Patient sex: M
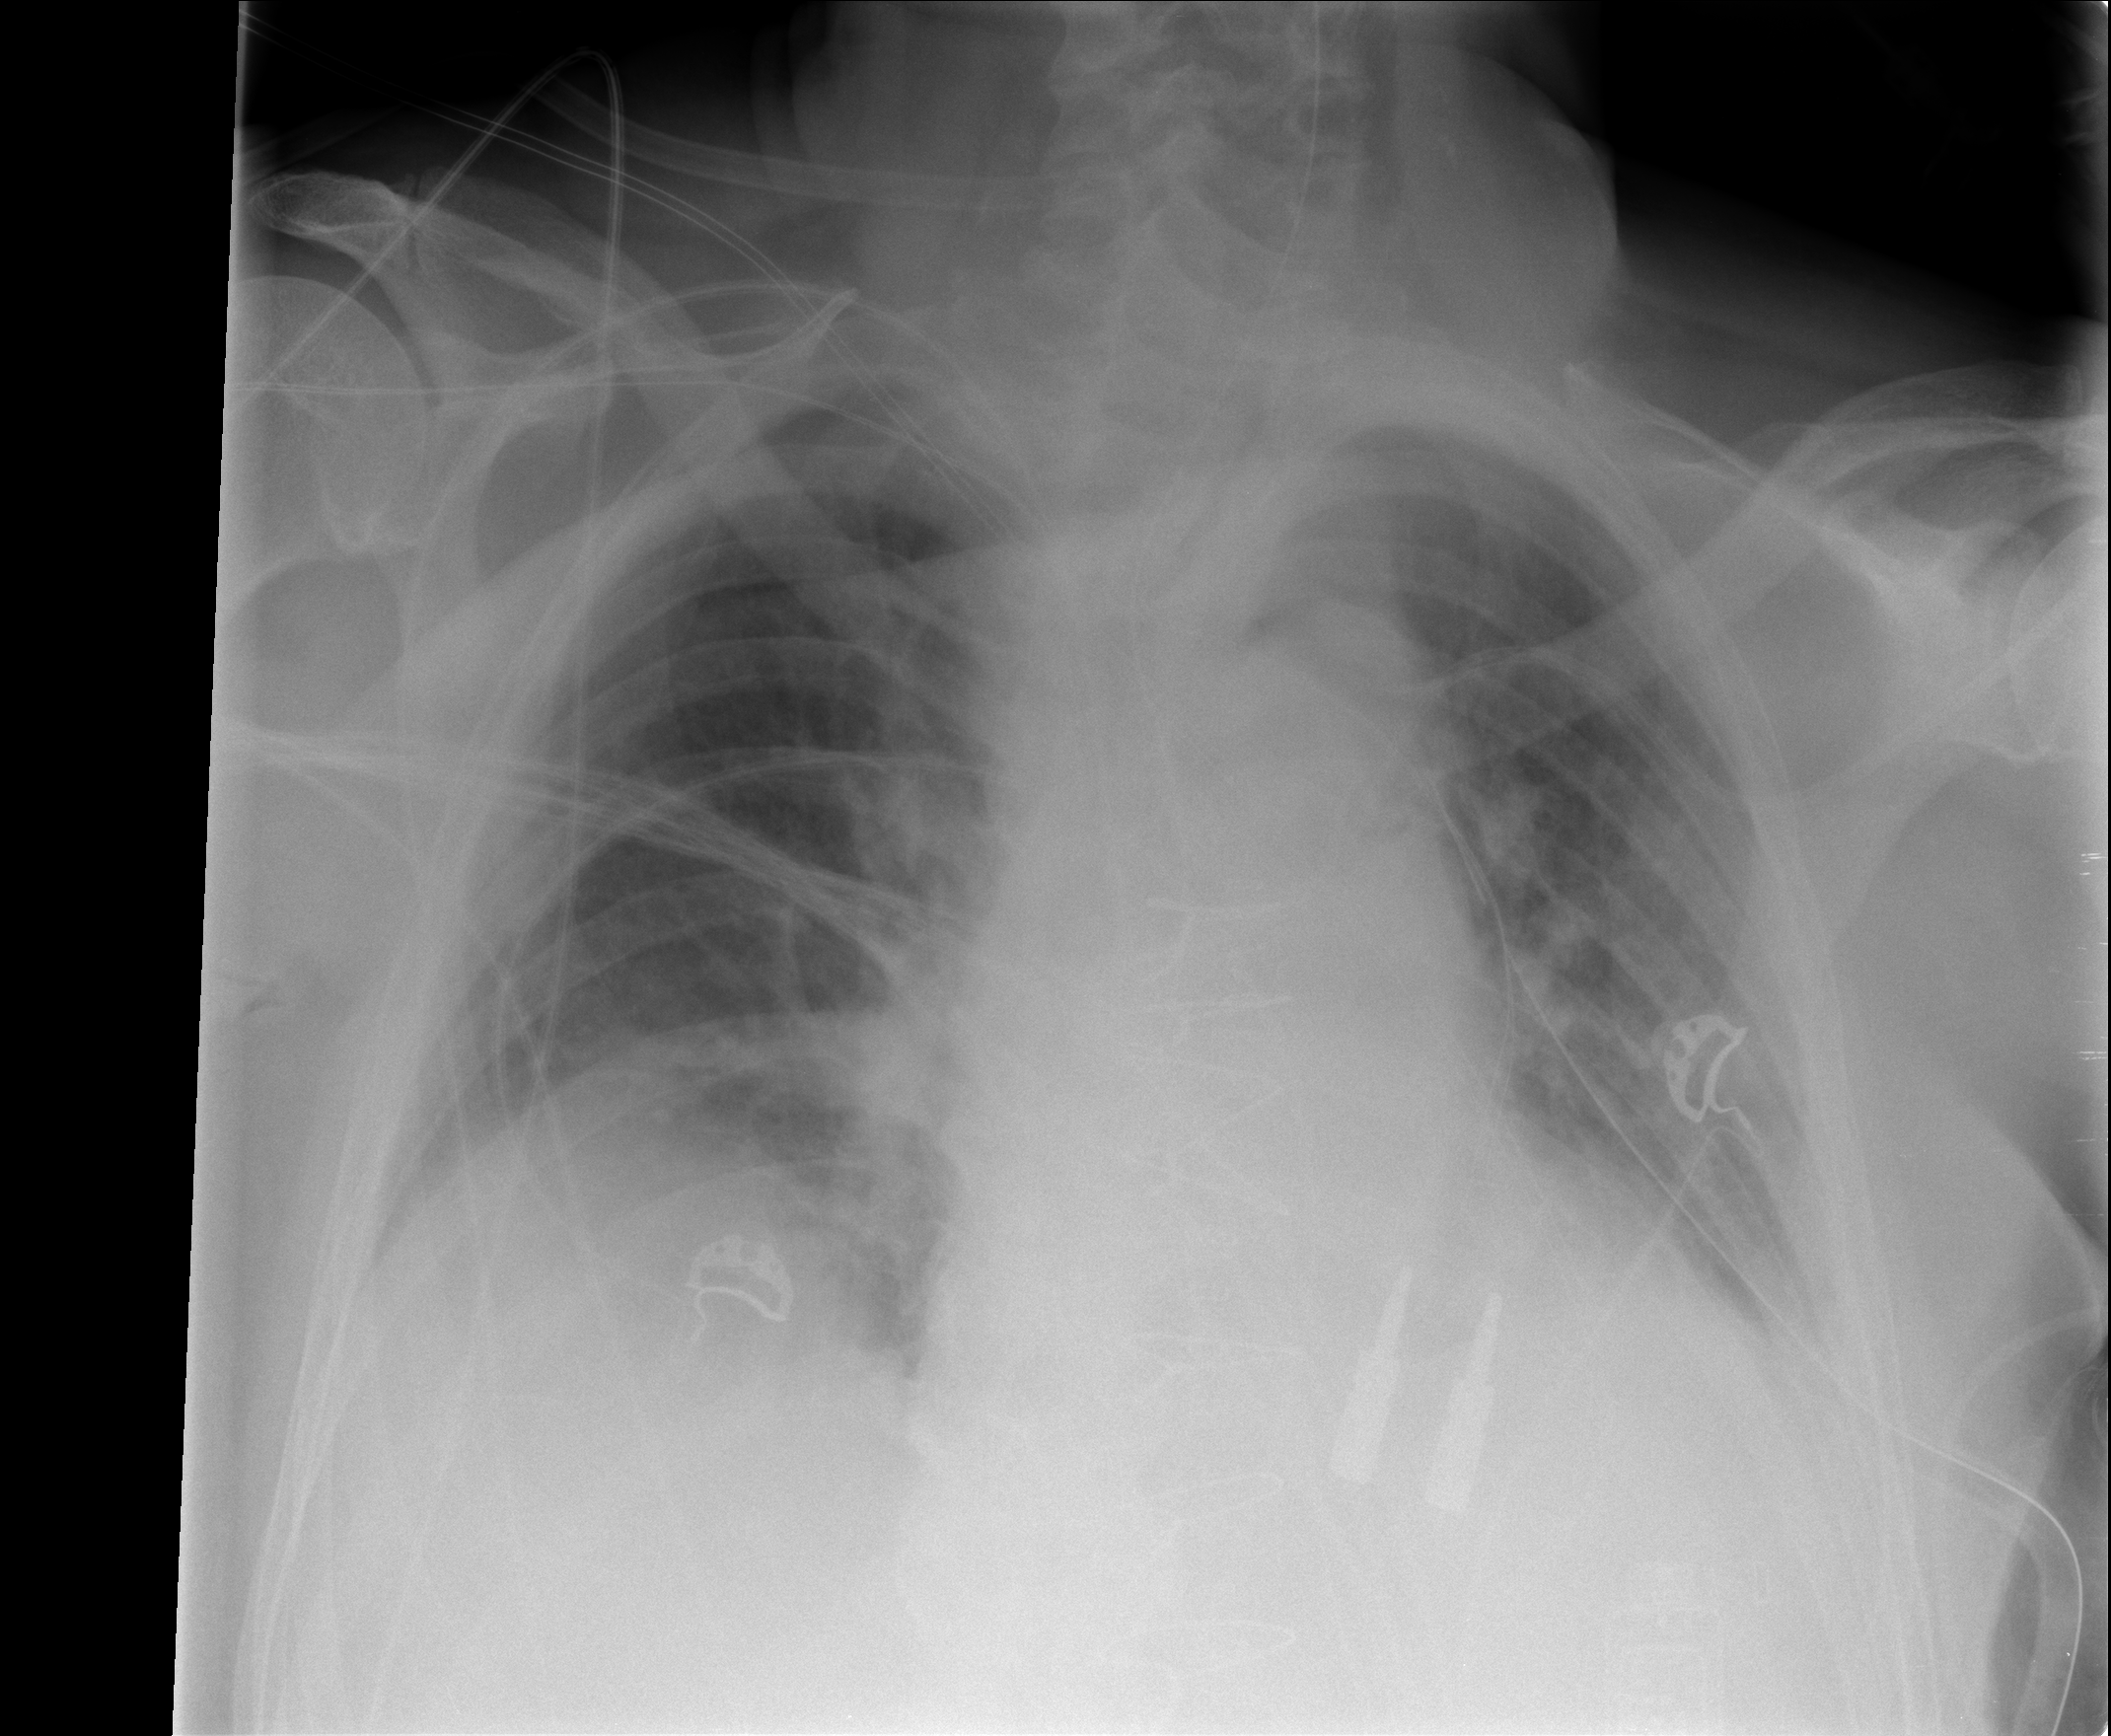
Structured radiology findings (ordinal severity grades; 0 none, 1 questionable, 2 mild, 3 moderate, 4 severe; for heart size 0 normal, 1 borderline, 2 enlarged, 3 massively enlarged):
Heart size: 0
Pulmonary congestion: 2
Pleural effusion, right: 2
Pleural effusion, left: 2
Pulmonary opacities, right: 1
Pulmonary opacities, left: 0
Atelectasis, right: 2
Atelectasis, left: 2